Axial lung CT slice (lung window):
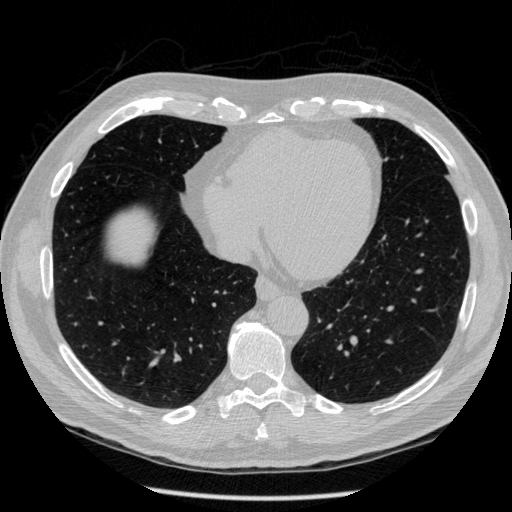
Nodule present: no